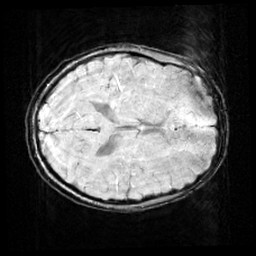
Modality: SWI
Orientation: axial
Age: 11
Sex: female
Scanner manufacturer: siemens
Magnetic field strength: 3 T
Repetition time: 0.027 s
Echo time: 0.02 s